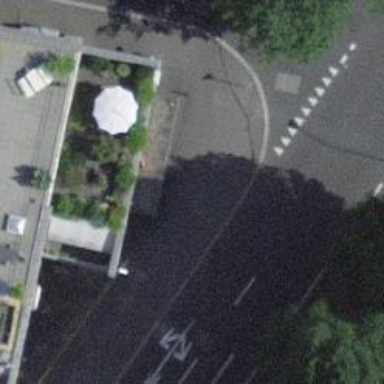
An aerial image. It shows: Bicycle parking area with stands.